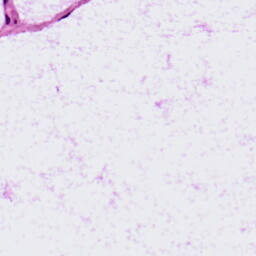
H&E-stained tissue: LymphNode